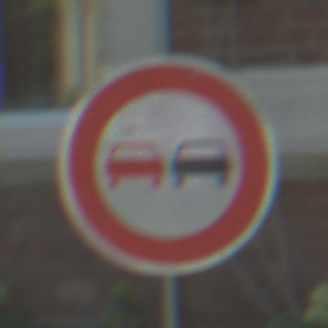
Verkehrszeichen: Ueberholverbot
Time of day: Midday
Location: Outdoor (Suburban)
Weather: Clear
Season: NotSpecified
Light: Natural